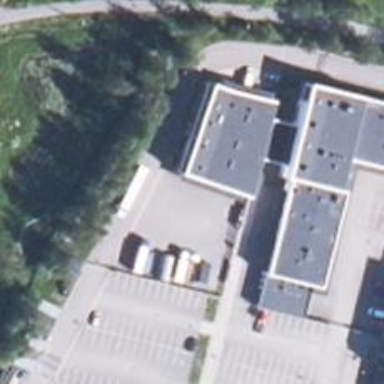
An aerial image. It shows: School.